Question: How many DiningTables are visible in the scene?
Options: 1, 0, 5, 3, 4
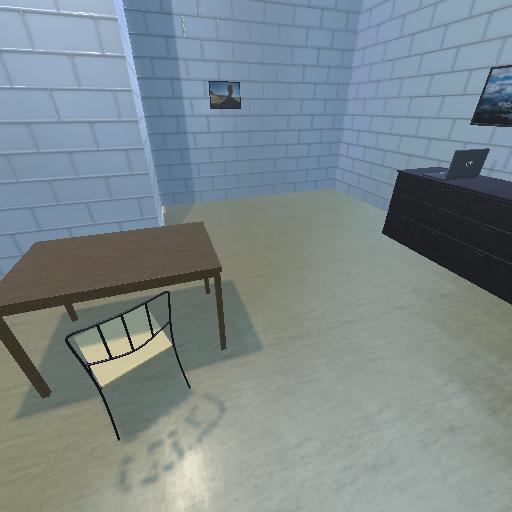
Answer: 1